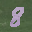
Label: 8